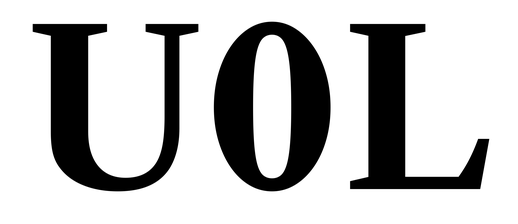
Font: LibreCaslonText_Bold